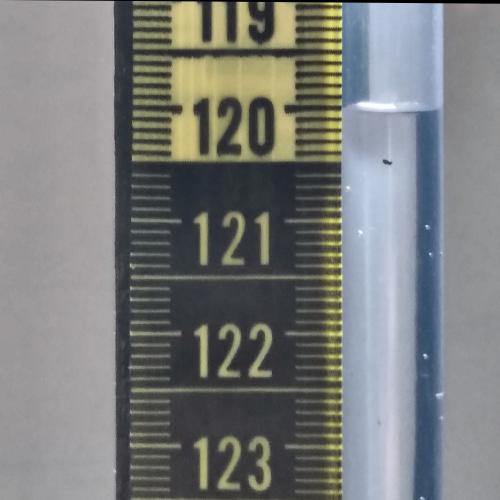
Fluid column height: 120.0 cm